Field crop: maize
Growth stage: 2
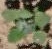
Species: chenopodium